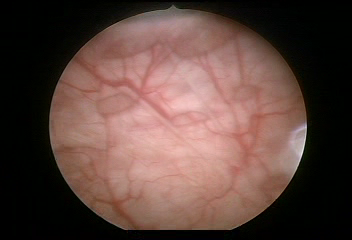
Modality: WLC
Class: Normal mucosa
Bladder cancer association: No